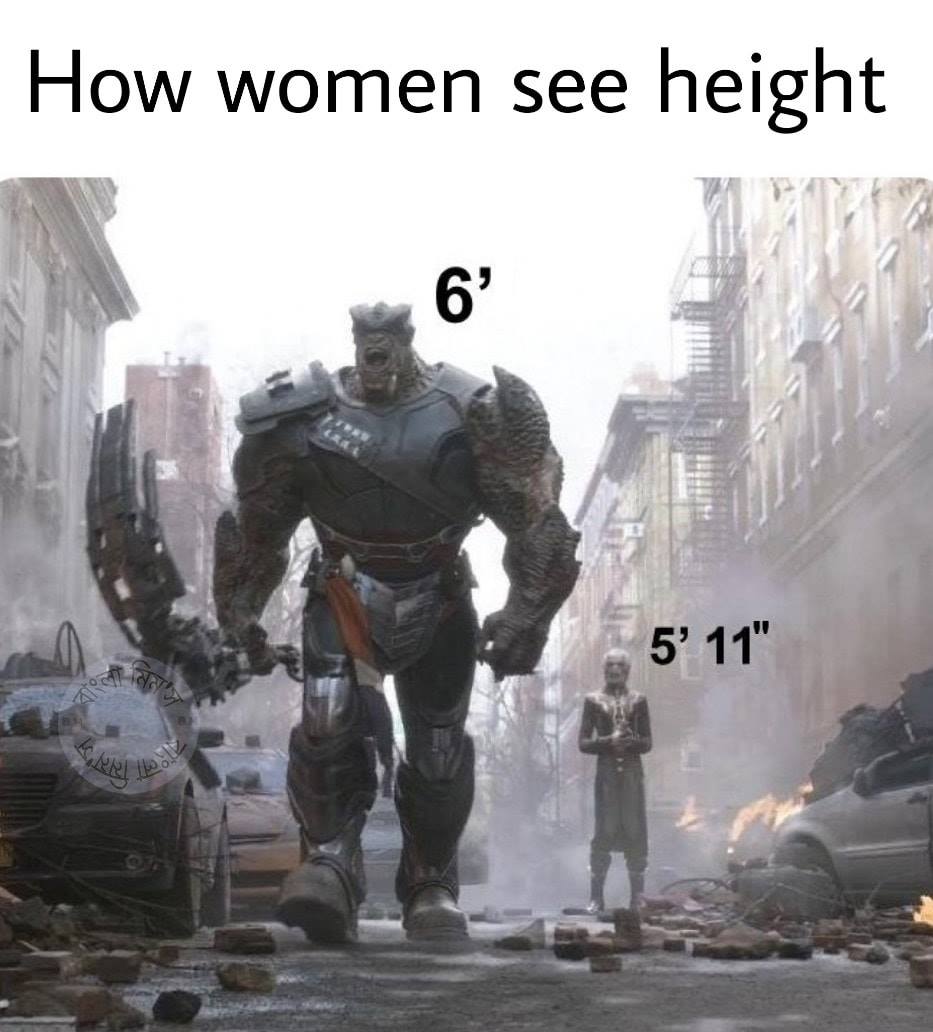
Caption: How women see height   6'    5' 11"
Label: non-hate